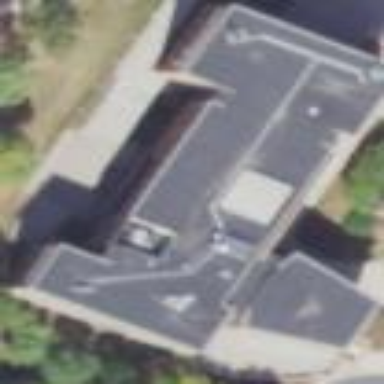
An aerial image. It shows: School building.